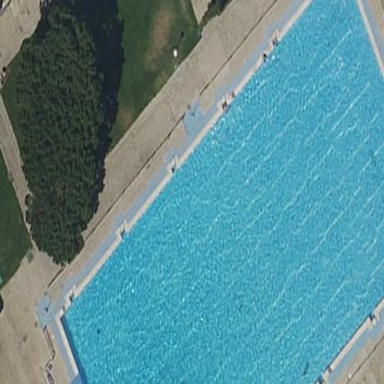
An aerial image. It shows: Swimming pool located in leisure land.